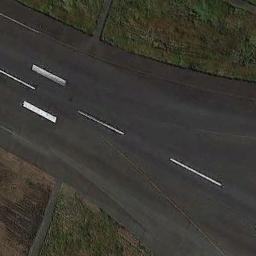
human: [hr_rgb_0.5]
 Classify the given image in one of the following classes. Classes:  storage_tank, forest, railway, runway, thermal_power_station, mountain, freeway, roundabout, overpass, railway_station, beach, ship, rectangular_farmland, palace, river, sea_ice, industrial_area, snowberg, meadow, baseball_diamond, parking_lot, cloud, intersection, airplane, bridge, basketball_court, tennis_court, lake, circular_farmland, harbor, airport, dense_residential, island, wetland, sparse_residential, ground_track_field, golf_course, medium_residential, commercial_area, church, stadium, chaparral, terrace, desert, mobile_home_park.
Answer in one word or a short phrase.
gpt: runway